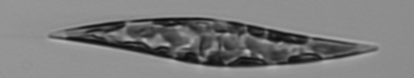
Label: Pleurosigma